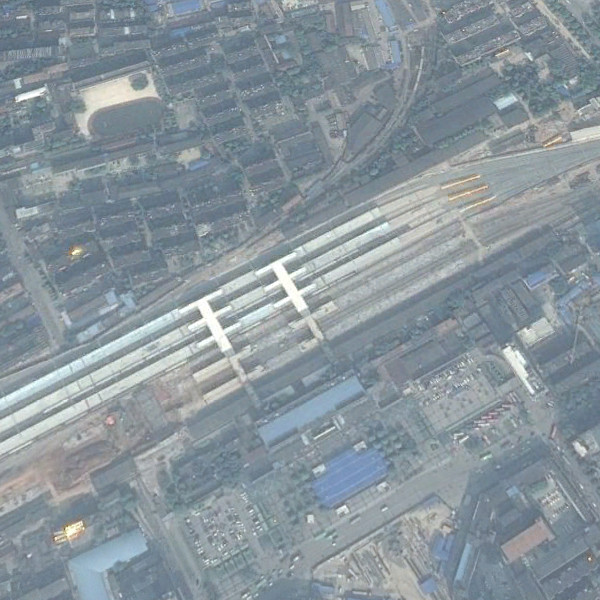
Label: RailwayStation